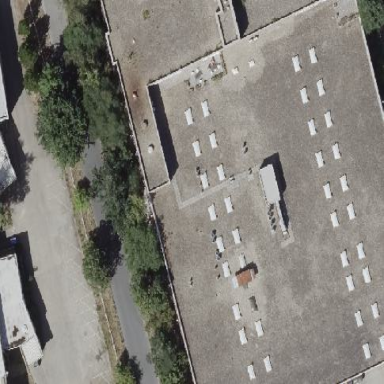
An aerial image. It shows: Industrial building.